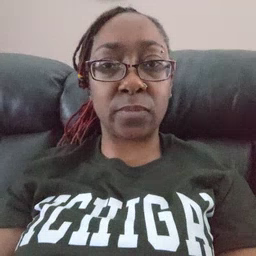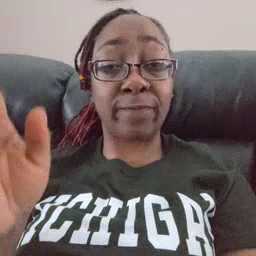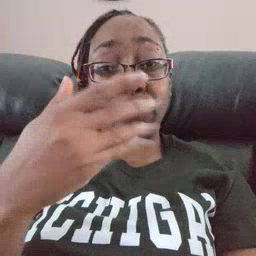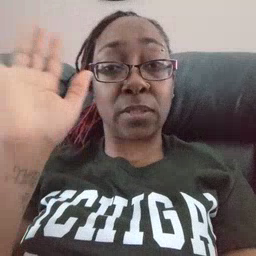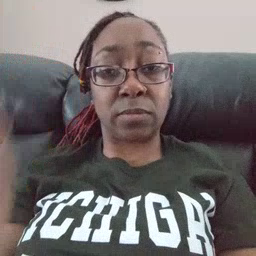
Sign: finish